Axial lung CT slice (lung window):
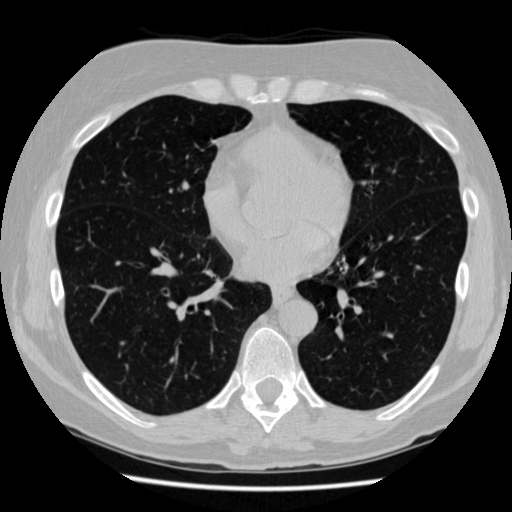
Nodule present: no